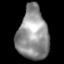
Tissue: lung
Cell type: Epithelial cells
Senescence score: 0.2288
Nuclear area (px): 1584
Mean DAPI intensity: 144.462